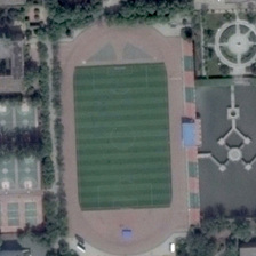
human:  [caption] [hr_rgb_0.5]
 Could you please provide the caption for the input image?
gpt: There is a huge soccer field in the center of the area.

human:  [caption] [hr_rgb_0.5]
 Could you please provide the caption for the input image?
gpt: There is a large football and basketball court in the center of the area.

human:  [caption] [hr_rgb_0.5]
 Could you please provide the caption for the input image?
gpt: in the center of the area, there is a large football field and there are some tennis courts and basketball courts apart.

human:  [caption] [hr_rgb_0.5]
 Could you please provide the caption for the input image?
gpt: In the center of the area, there is a huge football field, with some tennis courts and basketball courts nearby.

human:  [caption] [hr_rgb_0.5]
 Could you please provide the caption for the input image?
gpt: In the center of the area, there is a huge football field and there are a few tennis courts and basketball courts on the side.